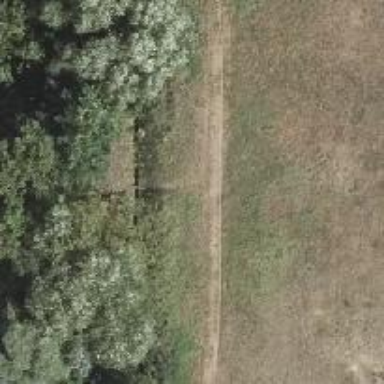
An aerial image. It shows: Path leading to bridge.